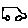
Label: car